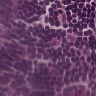
Metastatic tissue present: no